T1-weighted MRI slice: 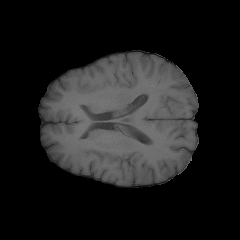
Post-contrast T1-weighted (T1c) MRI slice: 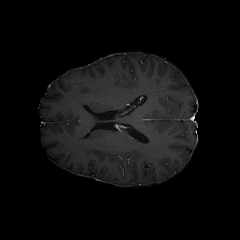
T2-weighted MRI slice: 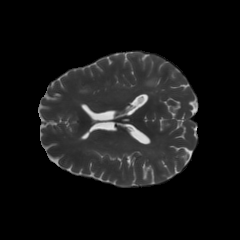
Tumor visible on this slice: yes